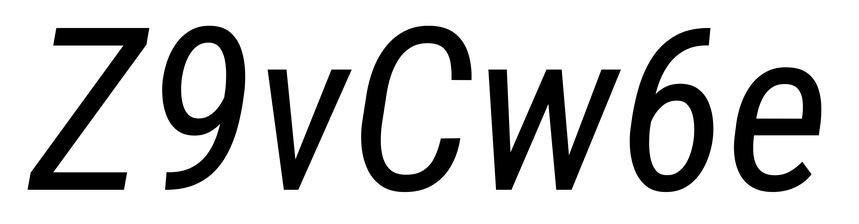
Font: Roboto-Italic_Condensed_Italic